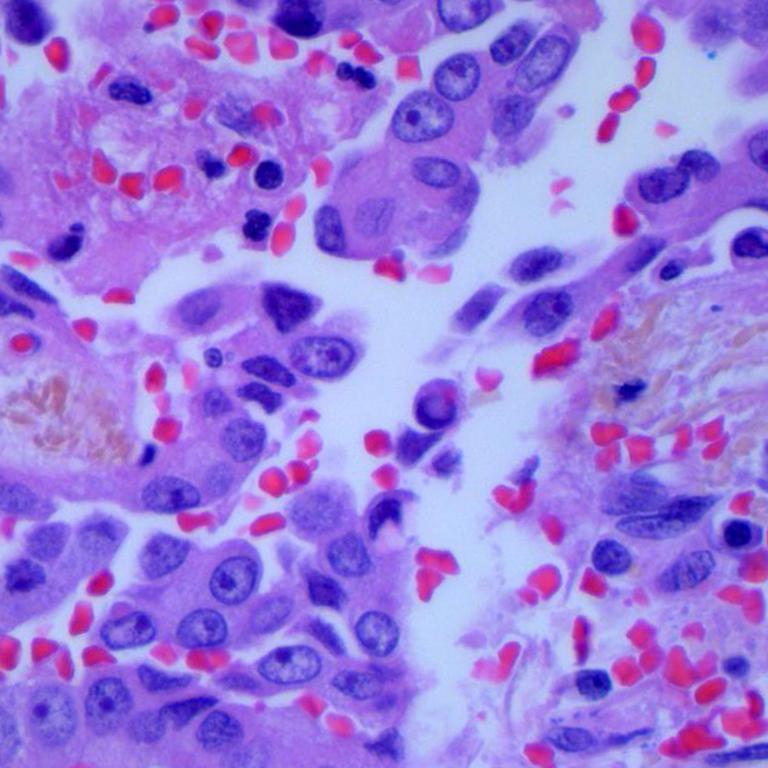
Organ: lung
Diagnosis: adenocarcinomas